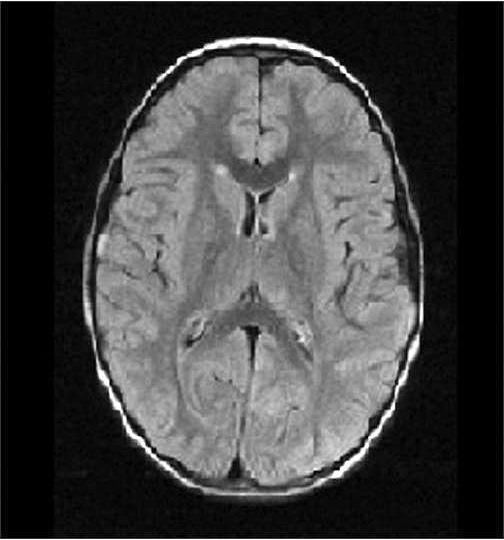
Label: notumor